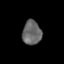
Tissue: lung
Cell type: Epithelial cells
Senescence score: 0.1807
Nuclear area (px): 444
Mean DAPI intensity: 104.333